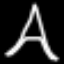
Label: The Eiffel Tower